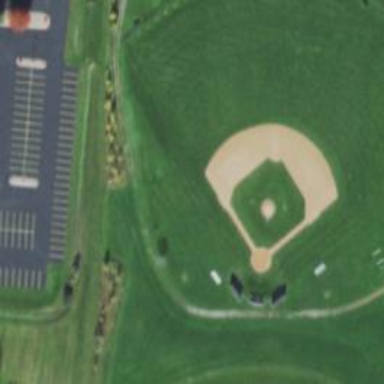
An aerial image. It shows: Baseball pitch for leisure and sports activities.